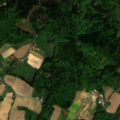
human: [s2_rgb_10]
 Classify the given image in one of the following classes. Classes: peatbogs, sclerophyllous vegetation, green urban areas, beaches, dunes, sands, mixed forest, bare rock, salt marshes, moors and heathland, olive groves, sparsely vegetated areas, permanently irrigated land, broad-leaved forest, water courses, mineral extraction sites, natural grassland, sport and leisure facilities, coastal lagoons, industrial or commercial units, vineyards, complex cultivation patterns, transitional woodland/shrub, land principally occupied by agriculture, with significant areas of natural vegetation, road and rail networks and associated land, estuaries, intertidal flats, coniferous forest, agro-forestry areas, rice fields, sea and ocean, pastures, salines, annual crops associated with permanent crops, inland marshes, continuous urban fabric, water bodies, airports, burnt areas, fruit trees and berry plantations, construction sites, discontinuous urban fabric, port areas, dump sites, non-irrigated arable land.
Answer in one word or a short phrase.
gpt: non-irrigated arable land, complex cultivation patterns, land principally occupied by agriculture, with significant areas of natural vegetation, mixed forest